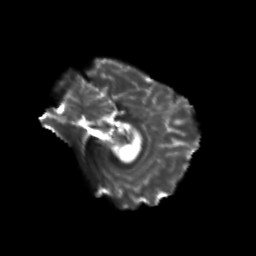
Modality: T2w
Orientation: sagittal
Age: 25
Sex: female
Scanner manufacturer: siemens
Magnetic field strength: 3 T
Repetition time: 3.5 s
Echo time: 0.104 s